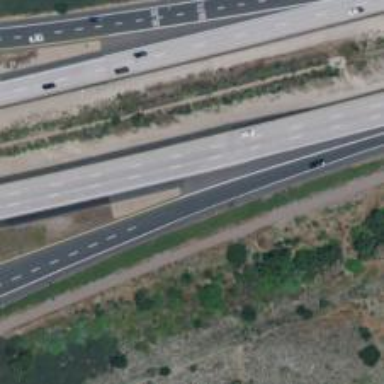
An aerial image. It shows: Motorway link.